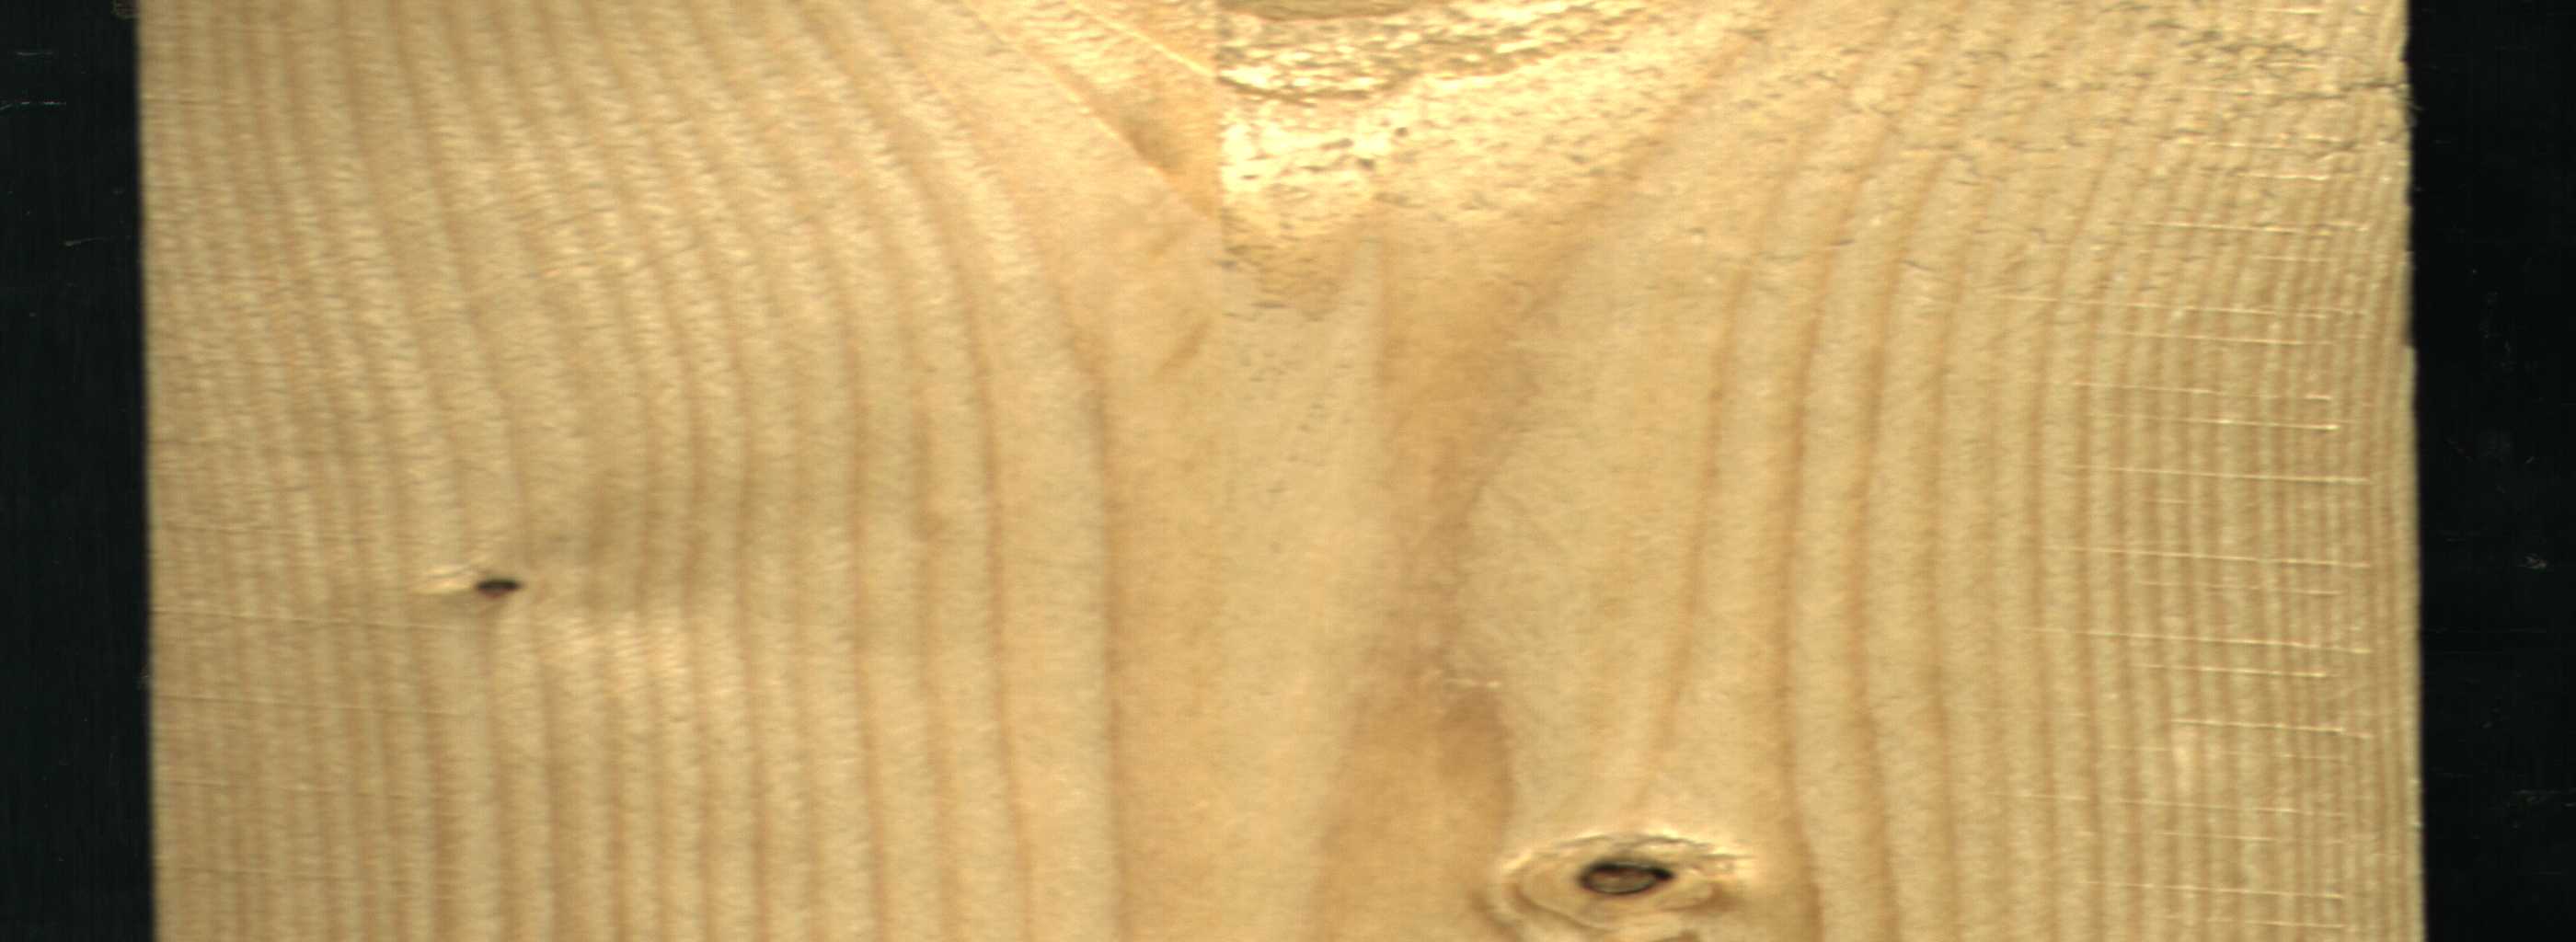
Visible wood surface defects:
Dead_Knot
Dead_Knot